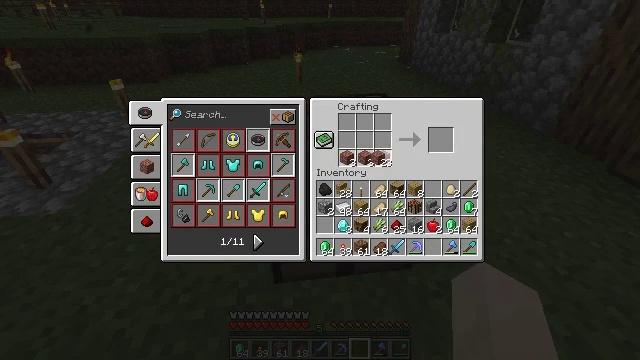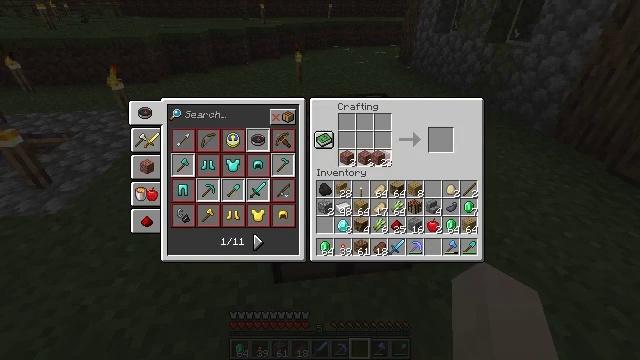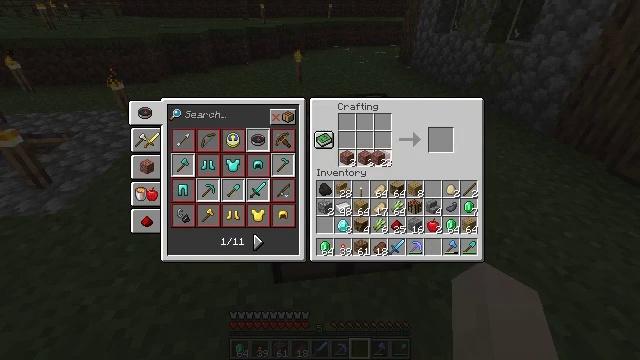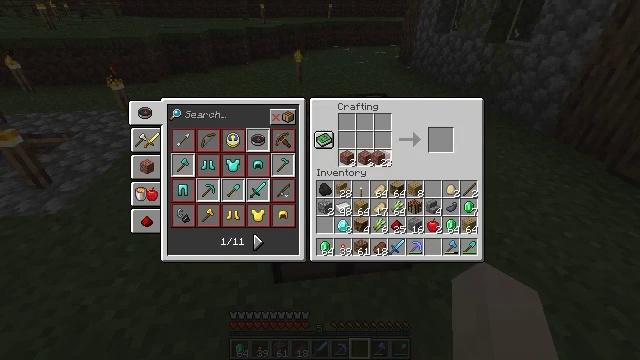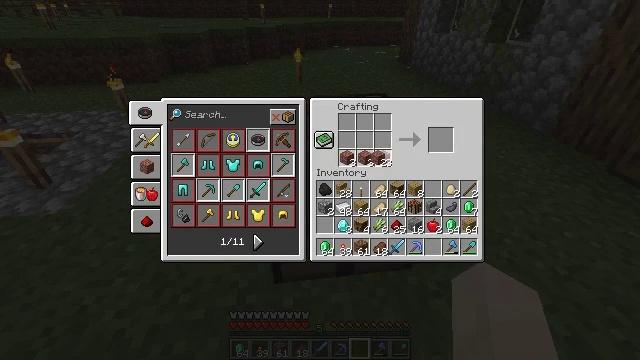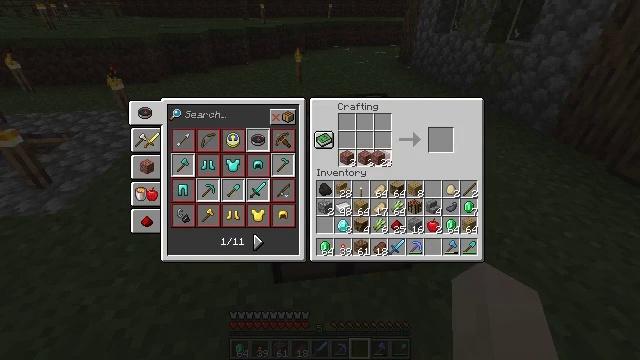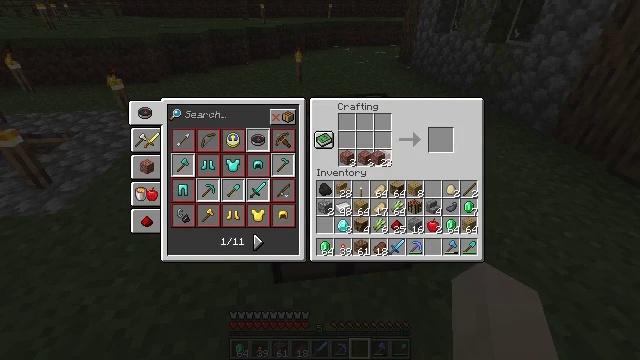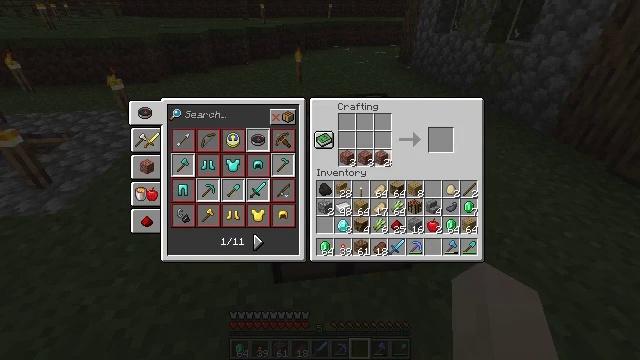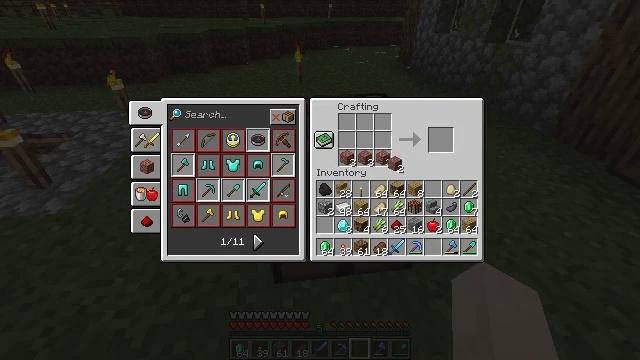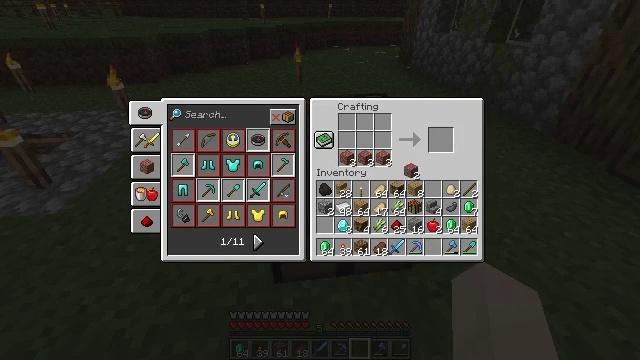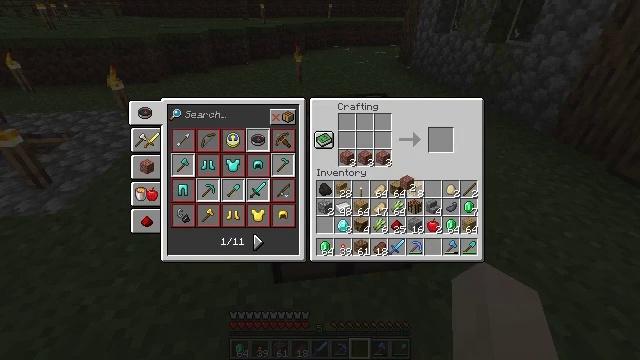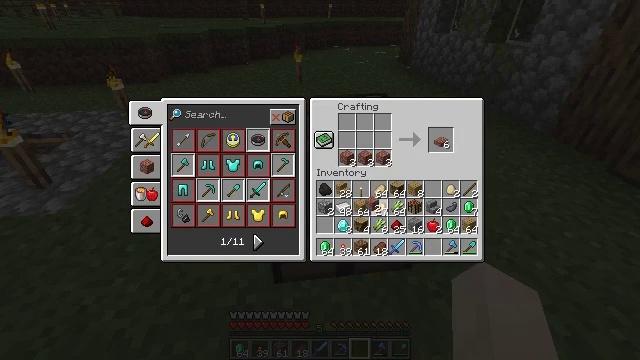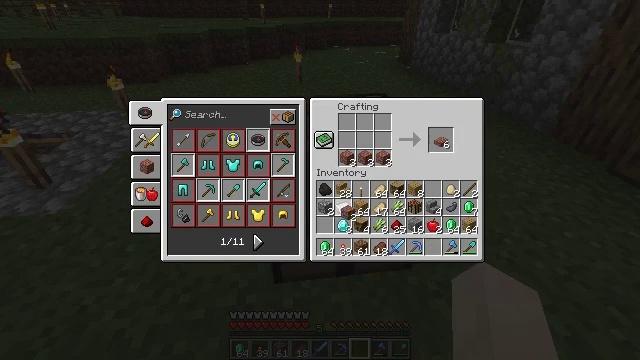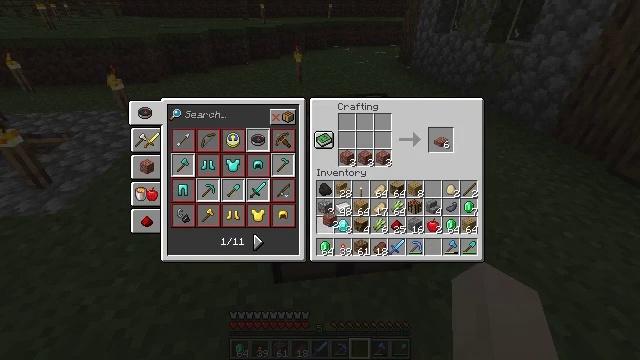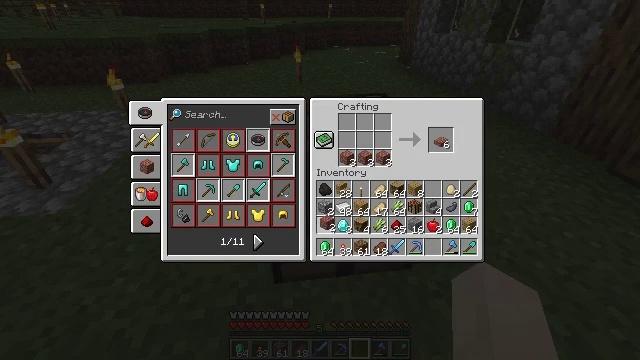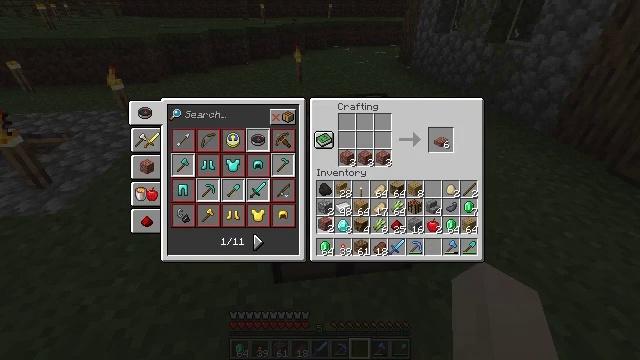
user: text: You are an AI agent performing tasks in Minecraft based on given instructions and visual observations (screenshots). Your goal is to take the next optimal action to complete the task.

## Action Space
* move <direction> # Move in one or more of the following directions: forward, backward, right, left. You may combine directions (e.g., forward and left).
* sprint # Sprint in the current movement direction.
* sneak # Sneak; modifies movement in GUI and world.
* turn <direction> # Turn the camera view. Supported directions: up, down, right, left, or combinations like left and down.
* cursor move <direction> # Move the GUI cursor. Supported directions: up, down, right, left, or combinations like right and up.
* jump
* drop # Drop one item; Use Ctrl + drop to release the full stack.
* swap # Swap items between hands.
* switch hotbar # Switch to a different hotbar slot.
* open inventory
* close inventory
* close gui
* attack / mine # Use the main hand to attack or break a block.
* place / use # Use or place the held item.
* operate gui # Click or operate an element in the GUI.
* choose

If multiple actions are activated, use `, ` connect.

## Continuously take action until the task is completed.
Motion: motion action
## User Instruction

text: Arrange bricks in the crafting table to make a brick slab.
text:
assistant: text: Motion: sneak, operate gui
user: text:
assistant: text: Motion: sneak, operate gui
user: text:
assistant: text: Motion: sneak, operate gui
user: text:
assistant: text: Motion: sneak, operate gui
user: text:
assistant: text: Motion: sneak, operate gui
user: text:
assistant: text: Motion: sneak
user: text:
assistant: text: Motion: sneak
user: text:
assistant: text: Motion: cursor move right
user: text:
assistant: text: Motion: cursor move right and down
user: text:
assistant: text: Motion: cursor move down
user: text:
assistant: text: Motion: cursor move left and down
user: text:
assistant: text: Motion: cursor move left and down
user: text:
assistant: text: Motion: cursor move left and down
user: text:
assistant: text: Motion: no_op
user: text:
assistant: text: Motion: no_op
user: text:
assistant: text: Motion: no_op
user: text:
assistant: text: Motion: no_op
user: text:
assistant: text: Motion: no_op
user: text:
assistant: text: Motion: operate gui
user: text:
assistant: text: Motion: operate gui
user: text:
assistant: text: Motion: no_op
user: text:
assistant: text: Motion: cursor move right and up
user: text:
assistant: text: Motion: cursor move right and up
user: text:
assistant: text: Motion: sneak, cursor move right and up
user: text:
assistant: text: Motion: sneak, cursor move up
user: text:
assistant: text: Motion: sneak
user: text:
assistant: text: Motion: sneak
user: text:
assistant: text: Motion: sneak
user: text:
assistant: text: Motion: sneak
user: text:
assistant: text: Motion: sneak